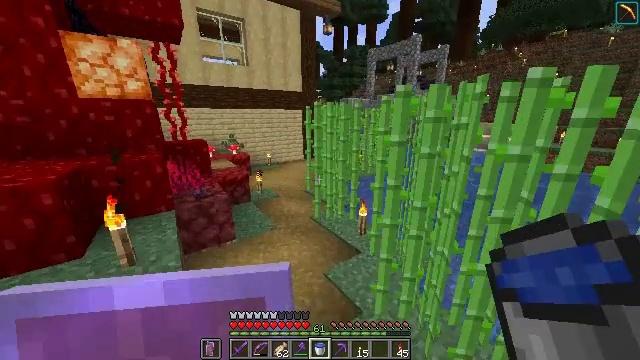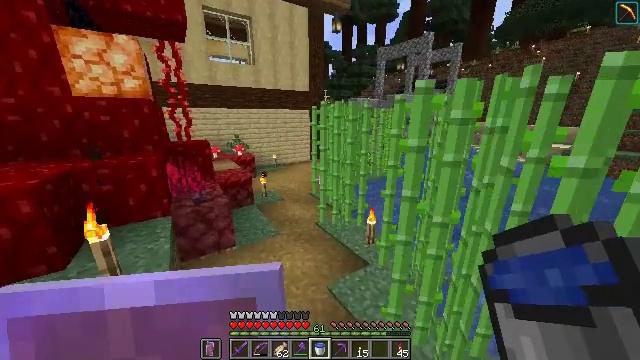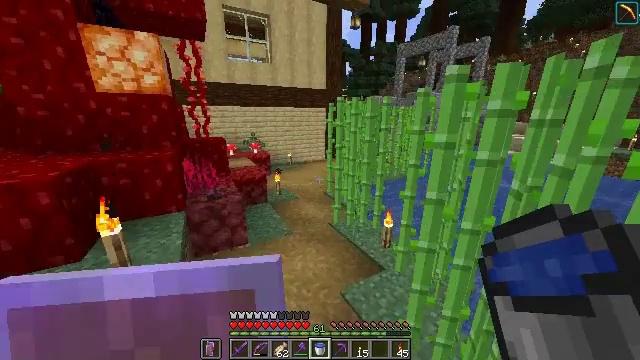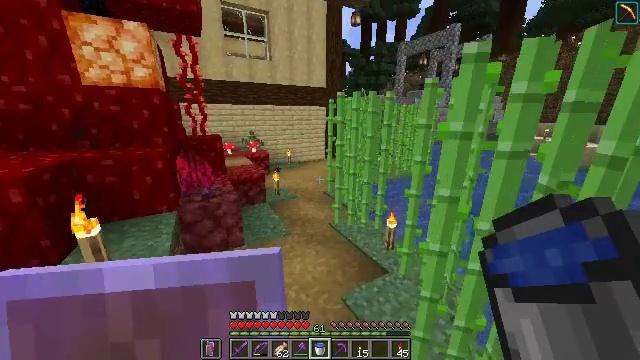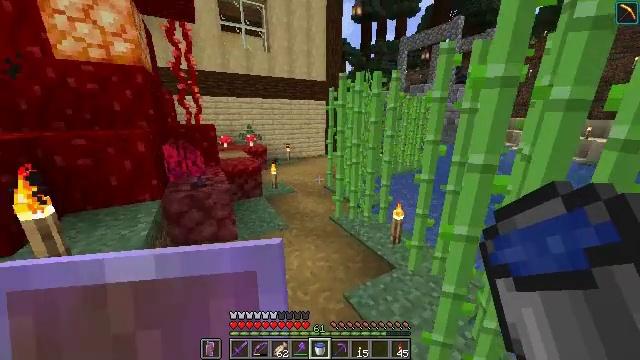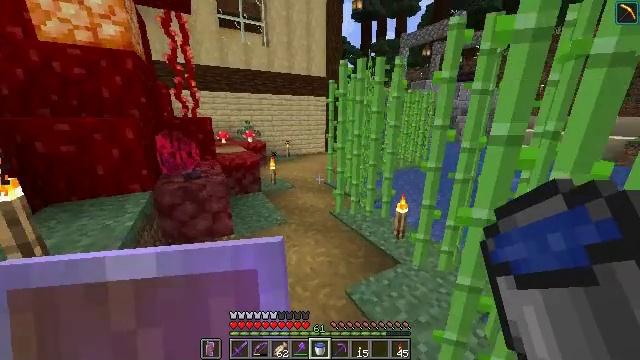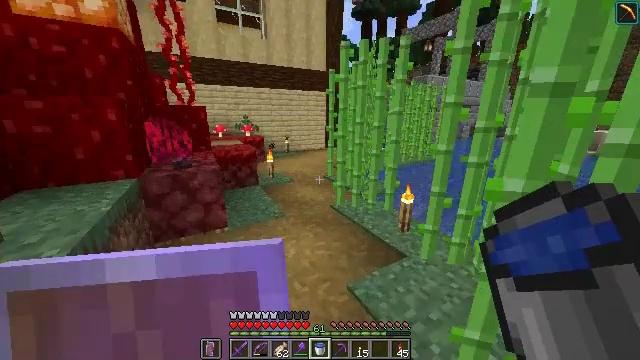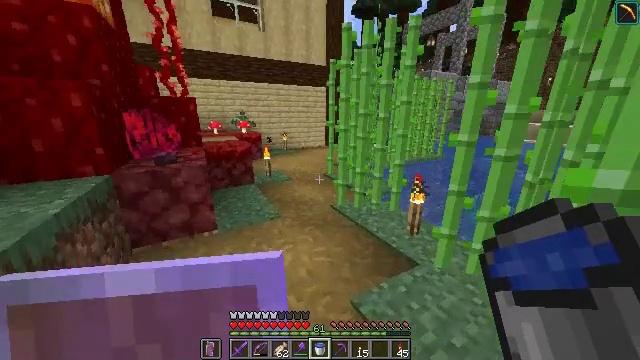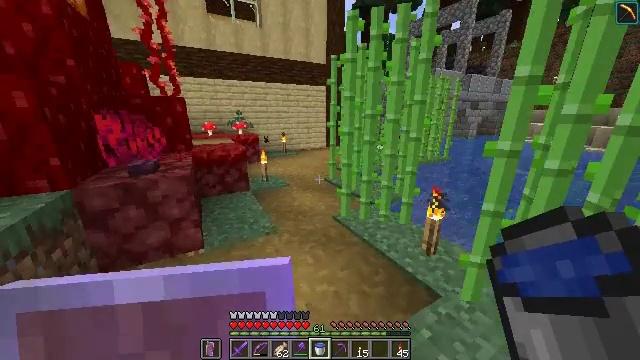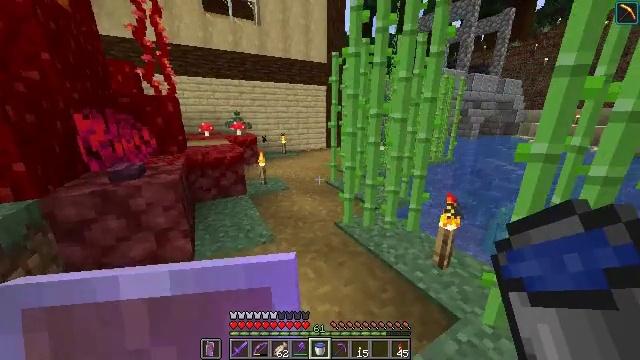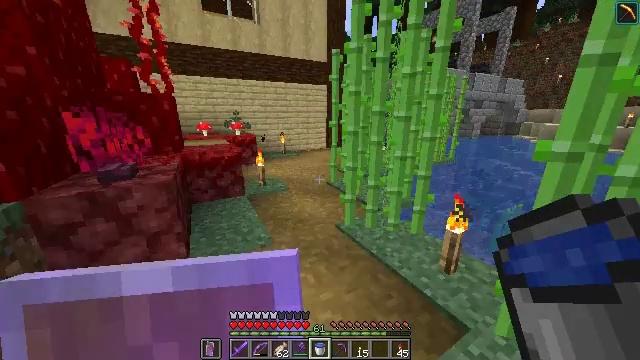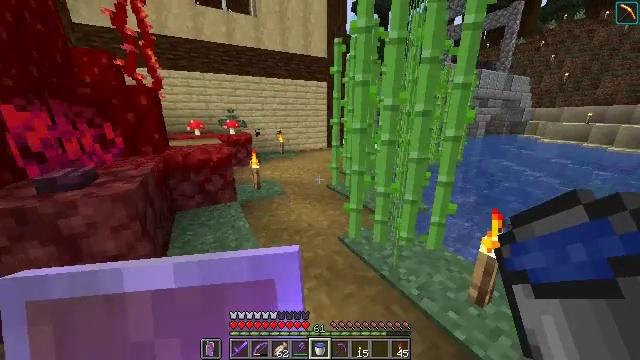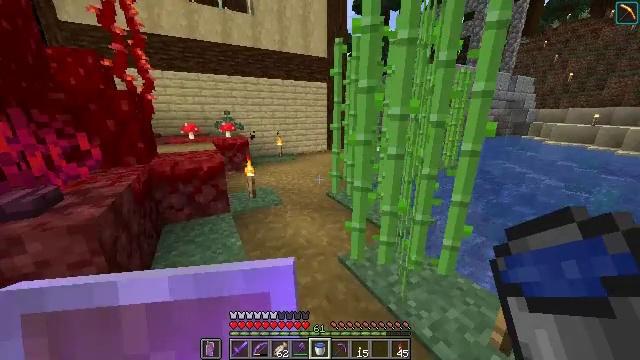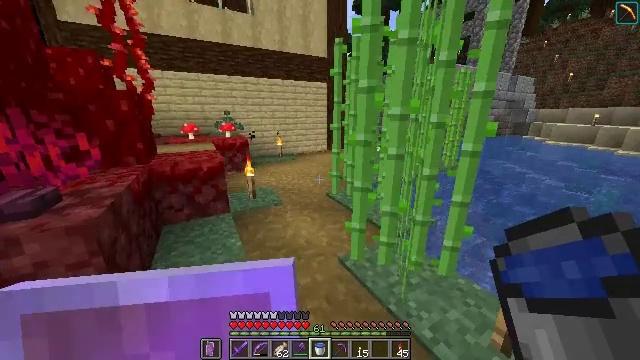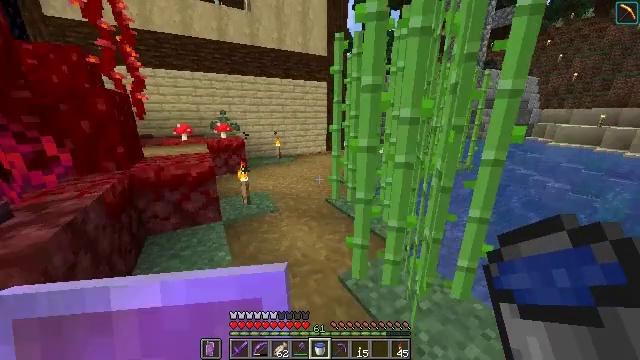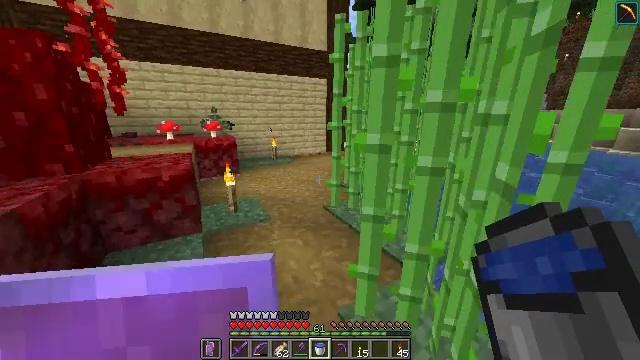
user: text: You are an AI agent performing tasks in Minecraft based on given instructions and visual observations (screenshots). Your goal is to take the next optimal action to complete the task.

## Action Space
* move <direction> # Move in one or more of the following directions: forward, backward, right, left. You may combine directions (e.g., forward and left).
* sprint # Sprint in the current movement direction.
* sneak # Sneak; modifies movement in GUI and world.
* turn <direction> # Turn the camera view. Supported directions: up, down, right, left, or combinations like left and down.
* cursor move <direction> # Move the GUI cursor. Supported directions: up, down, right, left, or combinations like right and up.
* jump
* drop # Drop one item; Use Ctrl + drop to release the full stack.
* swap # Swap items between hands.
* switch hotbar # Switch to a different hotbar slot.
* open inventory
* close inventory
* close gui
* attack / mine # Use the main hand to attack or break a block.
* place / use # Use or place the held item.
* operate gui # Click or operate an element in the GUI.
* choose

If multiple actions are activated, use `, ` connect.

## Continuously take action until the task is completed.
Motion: motion action
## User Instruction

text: Break the ladder to collect it.
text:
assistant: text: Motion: move forward, sprint, turn left
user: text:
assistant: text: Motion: move forward, sprint, turn left
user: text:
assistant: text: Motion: move forward, sprint
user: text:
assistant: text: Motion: move forward, sprint
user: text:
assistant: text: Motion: move forward, sprint
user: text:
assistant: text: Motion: move forward, sprint
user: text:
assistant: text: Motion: move forward, sprint
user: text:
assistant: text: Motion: move forward, sprint
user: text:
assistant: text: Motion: move forward, sprint
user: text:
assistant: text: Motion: move forward, sprint
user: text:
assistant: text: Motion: move forward, sprint
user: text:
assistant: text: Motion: move forward, sprint
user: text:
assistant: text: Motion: move forward, sprint
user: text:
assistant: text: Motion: move forward, sprint
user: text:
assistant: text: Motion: move forward, sprint
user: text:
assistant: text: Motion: move forward, sprint
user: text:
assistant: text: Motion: move forward, sprint
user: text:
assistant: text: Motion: move forward, sprint
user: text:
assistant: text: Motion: move forward, sprint
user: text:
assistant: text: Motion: move forward, sprint
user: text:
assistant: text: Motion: move forward, sprint, turn right
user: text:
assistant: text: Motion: move forward, sprint, turn right
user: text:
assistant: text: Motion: move forward, sprint
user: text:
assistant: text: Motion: move forward, sprint
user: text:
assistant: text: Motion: move forward, sprint
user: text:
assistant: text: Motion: move forward, sprint
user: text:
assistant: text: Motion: move forward, sprint
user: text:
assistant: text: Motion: move forward, sprint
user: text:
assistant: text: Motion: move forward, sprint
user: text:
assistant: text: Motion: move forward, sprint